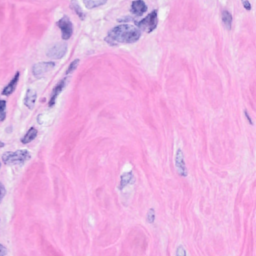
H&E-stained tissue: Breast